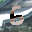
Label: 6